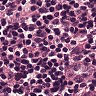
Metastatic tissue present: yes